Interaction volume radius: 5 \u00c5
Interaction volume height: 35 \u00c5
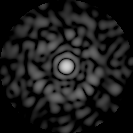
Disorder parameter: 0.8415